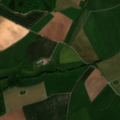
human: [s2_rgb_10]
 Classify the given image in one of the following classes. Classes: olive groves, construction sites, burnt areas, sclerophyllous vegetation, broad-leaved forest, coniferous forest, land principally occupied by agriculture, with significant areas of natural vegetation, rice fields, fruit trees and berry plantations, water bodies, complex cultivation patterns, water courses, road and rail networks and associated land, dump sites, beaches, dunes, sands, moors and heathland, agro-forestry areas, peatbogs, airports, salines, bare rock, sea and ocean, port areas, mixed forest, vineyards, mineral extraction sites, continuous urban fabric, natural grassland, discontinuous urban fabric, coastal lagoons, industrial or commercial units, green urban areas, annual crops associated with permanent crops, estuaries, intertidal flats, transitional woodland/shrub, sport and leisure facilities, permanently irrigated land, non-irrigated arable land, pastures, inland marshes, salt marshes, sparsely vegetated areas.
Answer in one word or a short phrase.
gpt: non-irrigated arable land, pastures, broad-leaved forest